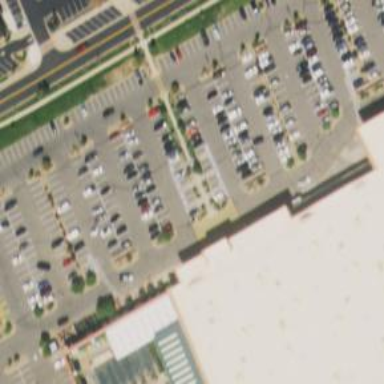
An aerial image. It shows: Parking space is available.